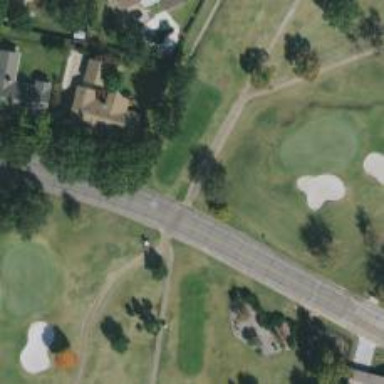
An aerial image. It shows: Path used for both walking and golf.